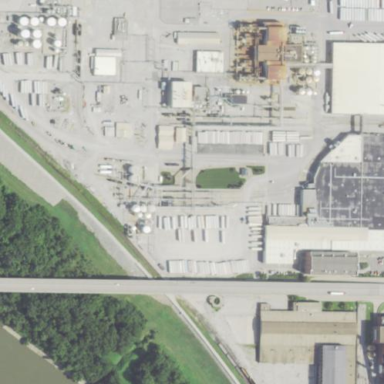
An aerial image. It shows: Industrial area.